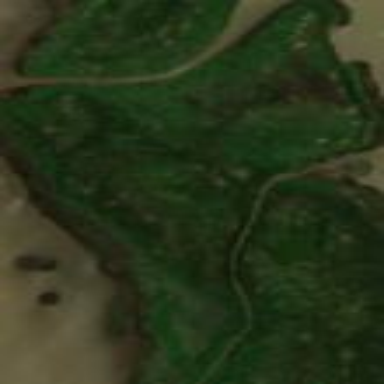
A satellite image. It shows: Islet in marshy wetland area.